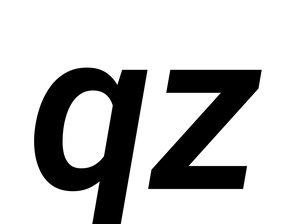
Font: Roboto-Italic_SemiBold_Italic